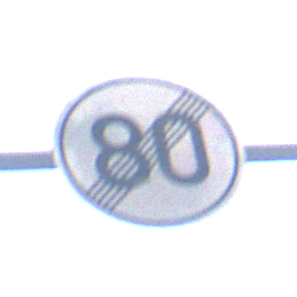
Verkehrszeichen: EndeGeschwindigkeit80
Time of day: SunriseSunset
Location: Outdoor (Urban)
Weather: Clear
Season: NotSpecified
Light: Natural